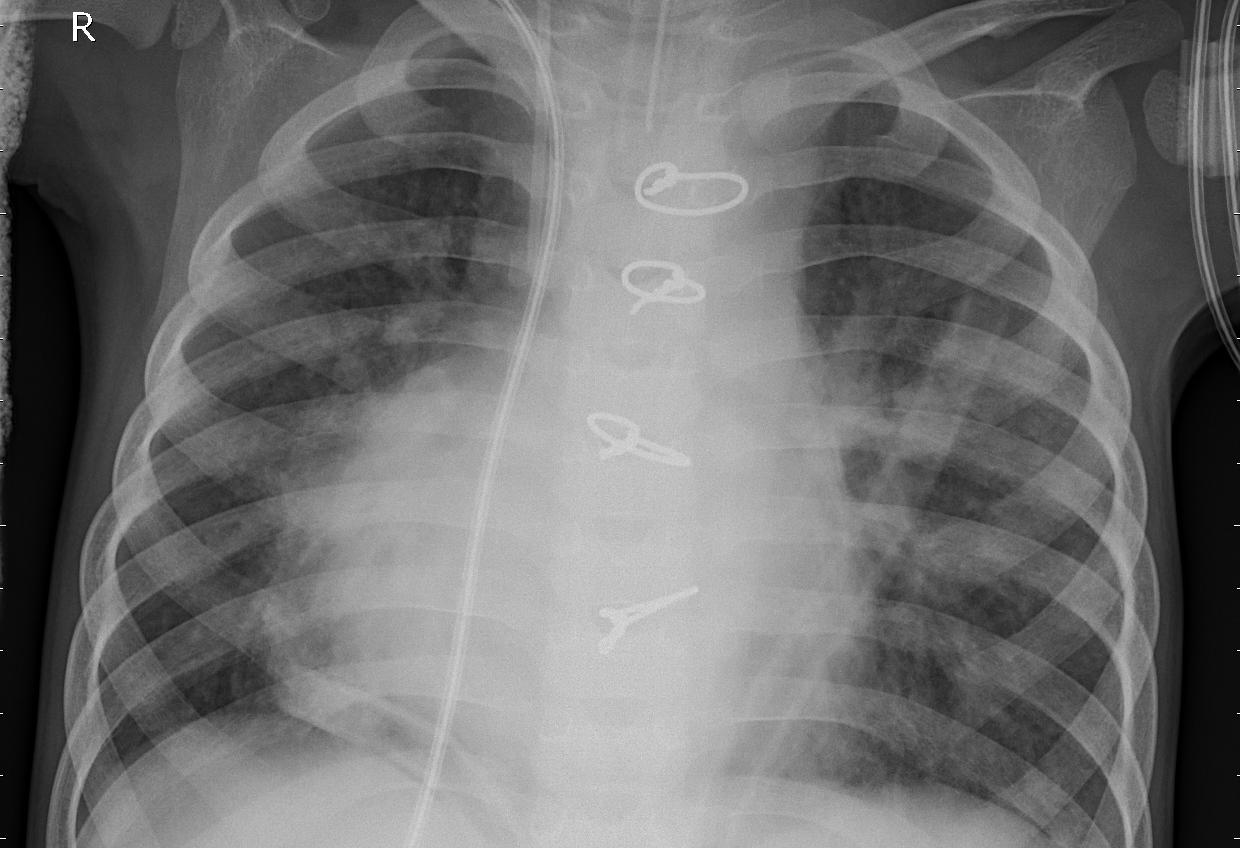
Diagnosis: PNEUMONIA